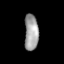
Tissue: lung
Cell type: Fibroblasts
Senescence score: 0.6361
Nuclear area (px): 495
Mean DAPI intensity: 158.976